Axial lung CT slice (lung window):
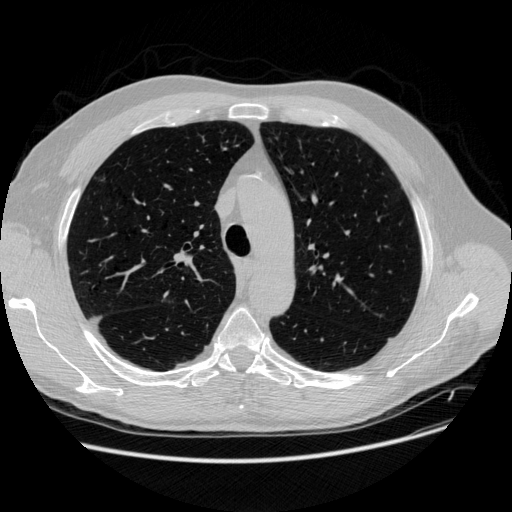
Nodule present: no